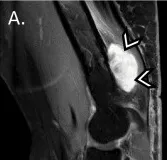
Contrast-enhanced T1-weighted MR images of desmoid tumor before and after MR-HIFU treatment. (A) Hyperintense desmoid tumor at dorsal humerus (arrow heads) before MR-HIFU.
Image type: radiology (mri)